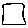
Label: square